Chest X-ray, PA view. Patient: 31 years old, sex M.
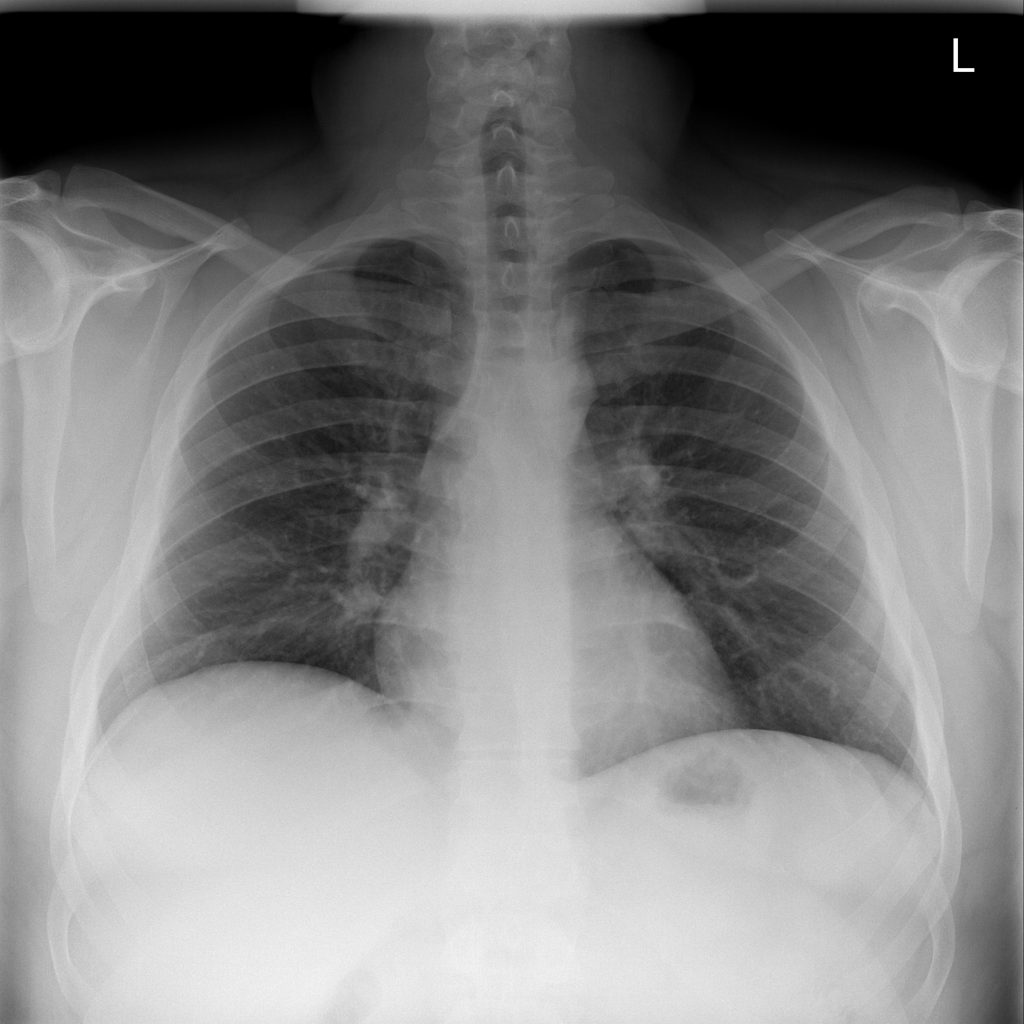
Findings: No Finding